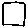
Label: square